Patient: sex F, age 44
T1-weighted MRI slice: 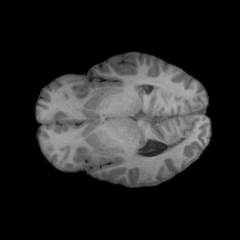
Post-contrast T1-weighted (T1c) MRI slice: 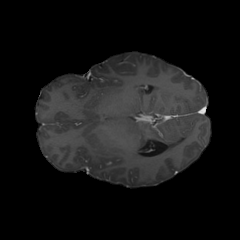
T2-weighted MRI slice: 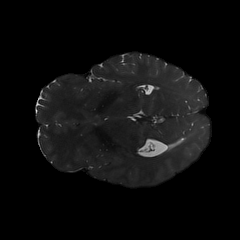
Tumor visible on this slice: no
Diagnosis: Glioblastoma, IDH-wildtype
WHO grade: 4